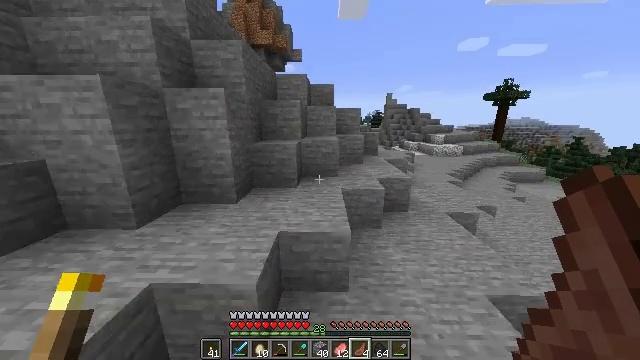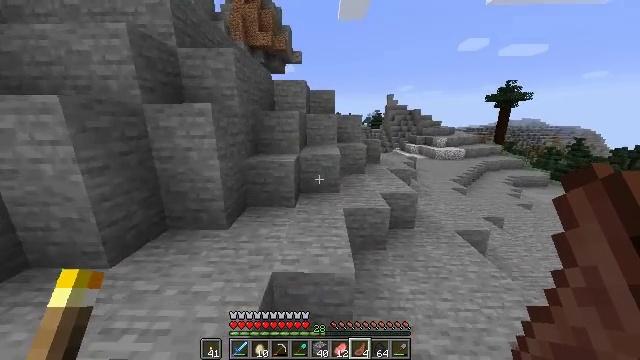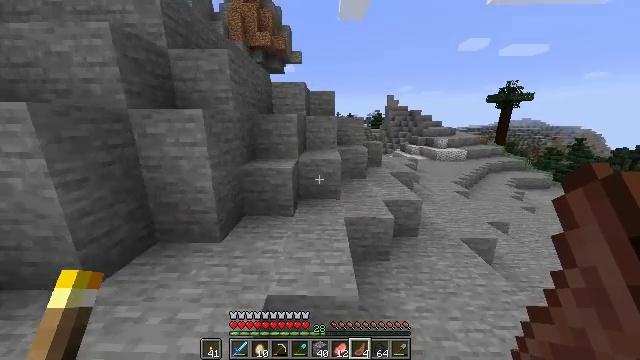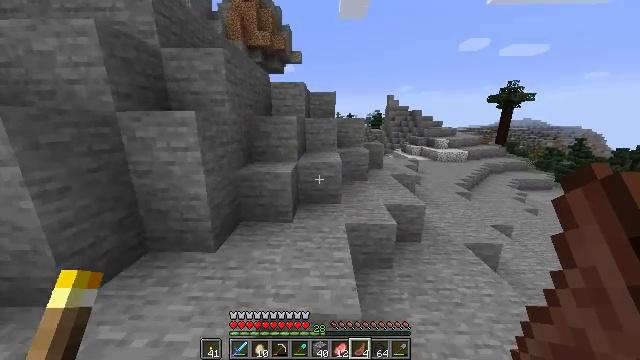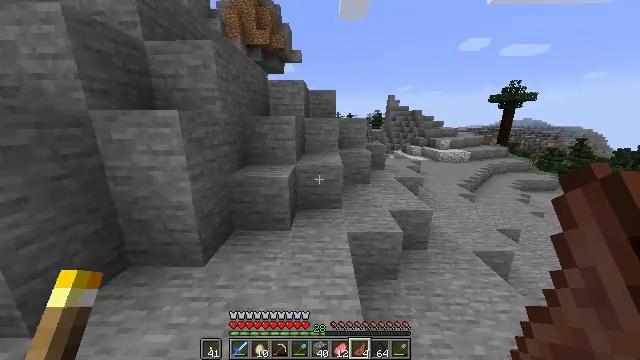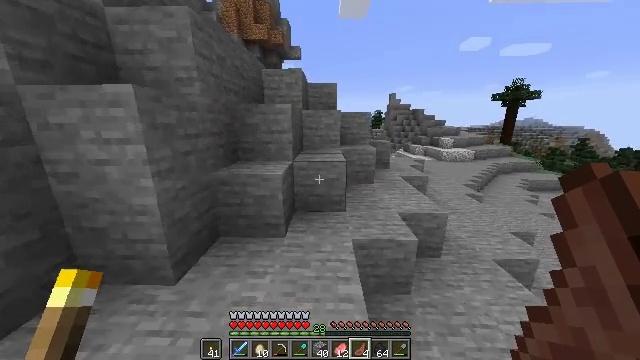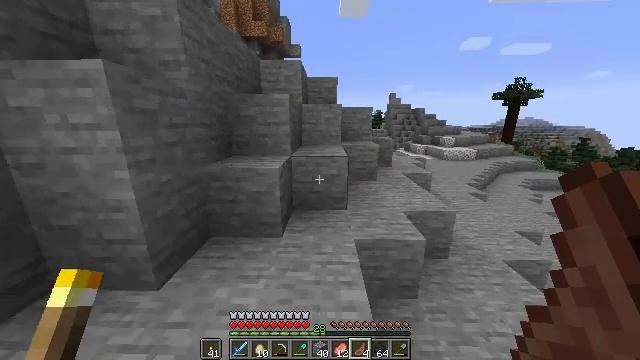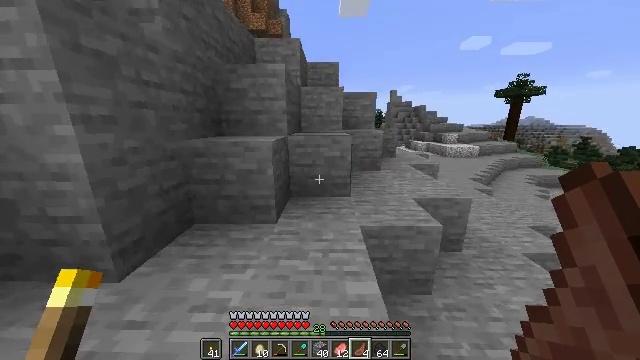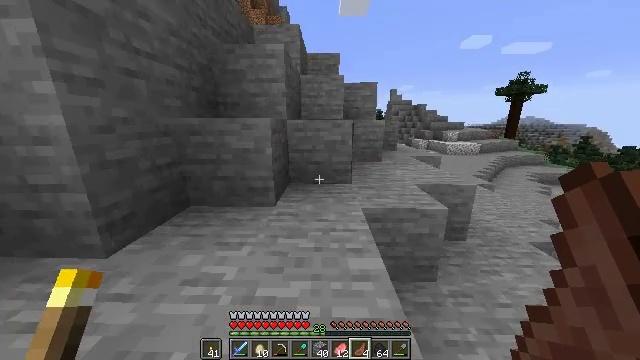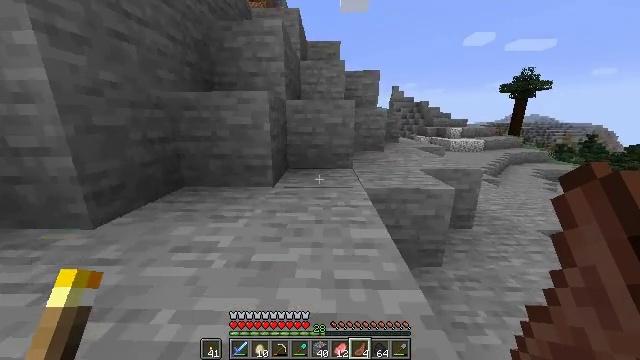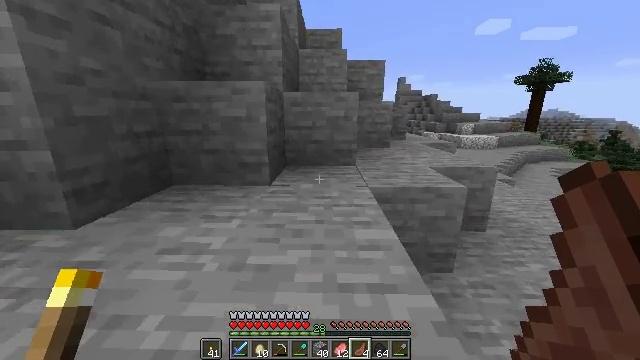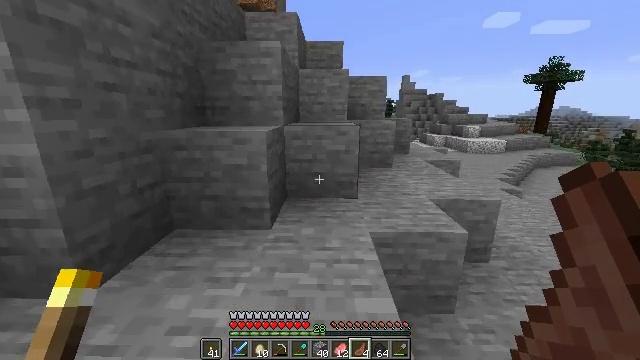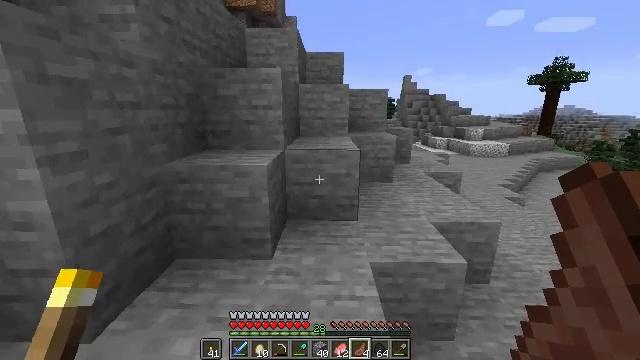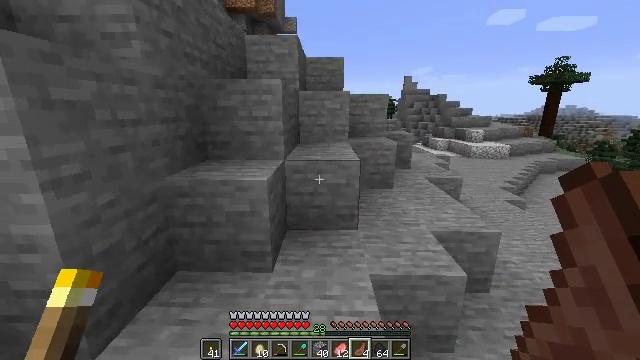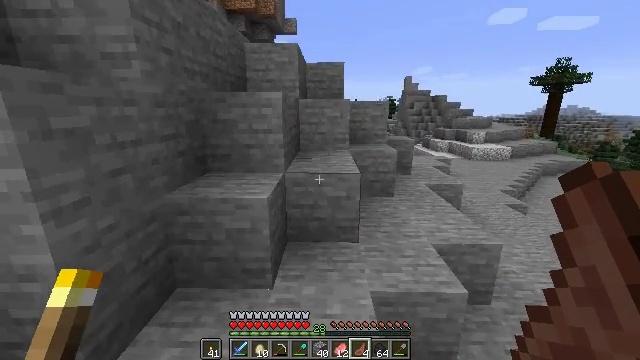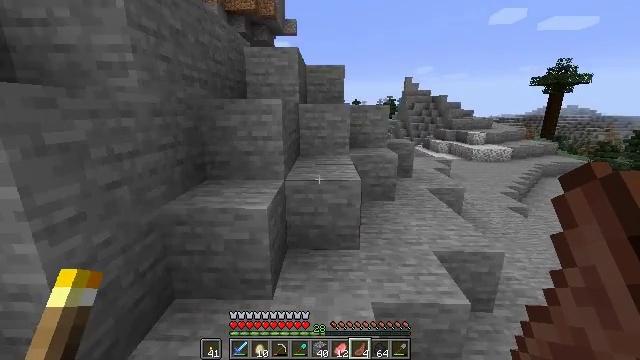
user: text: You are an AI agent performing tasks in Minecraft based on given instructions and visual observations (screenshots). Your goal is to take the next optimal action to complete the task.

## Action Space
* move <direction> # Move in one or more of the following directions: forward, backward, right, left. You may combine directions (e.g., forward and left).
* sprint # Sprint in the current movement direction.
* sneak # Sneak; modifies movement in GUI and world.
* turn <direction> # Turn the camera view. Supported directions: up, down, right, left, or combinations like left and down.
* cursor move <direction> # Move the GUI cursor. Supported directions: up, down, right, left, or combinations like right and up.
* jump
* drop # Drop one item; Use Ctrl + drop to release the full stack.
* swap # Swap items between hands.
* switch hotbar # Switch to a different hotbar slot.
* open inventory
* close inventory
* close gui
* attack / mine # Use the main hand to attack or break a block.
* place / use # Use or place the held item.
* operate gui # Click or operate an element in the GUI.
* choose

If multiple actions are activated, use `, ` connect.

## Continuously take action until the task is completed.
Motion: motion action
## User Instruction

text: Hunt animals.
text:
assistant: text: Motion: move forward, sprint, jump
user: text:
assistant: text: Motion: move forward, sprint, jump
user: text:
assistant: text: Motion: move forward, sprint, jump
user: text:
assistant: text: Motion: move forward, sprint, jump
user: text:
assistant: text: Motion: move forward, sprint, jump
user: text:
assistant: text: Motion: move forward, sprint, jump
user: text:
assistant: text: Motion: move forward, sprint, jump
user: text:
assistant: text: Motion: move forward, sprint, jump
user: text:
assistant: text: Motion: move forward, sprint, jump
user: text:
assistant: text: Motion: move forward, sprint, jump
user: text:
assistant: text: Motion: move forward, sprint, jump
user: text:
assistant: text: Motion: move forward, sprint, jump
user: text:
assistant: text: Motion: move forward, sprint, jump
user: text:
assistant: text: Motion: move forward, sprint, jump
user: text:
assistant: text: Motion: move forward, sprint, jump
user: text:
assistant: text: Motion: move forward, sprint, jump
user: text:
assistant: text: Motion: move forward, sprint, jump
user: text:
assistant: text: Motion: move forward, sprint, jump
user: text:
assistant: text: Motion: move forward, sprint, jump
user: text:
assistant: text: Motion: move forward, sprint, jump
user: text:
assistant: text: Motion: move forward, sprint, jump
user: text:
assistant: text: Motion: move forward, sprint, jump
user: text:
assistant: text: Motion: move forward, sprint, jump
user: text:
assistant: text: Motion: move forward, sprint, jump
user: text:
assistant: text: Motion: move forward, sprint, jump
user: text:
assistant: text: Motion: move forward, sprint, jump
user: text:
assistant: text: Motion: move forward, sprint, jump
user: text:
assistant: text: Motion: move forward, sprint, jump
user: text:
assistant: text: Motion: move forward, sprint, jump
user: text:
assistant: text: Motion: move forward, sprint, jump